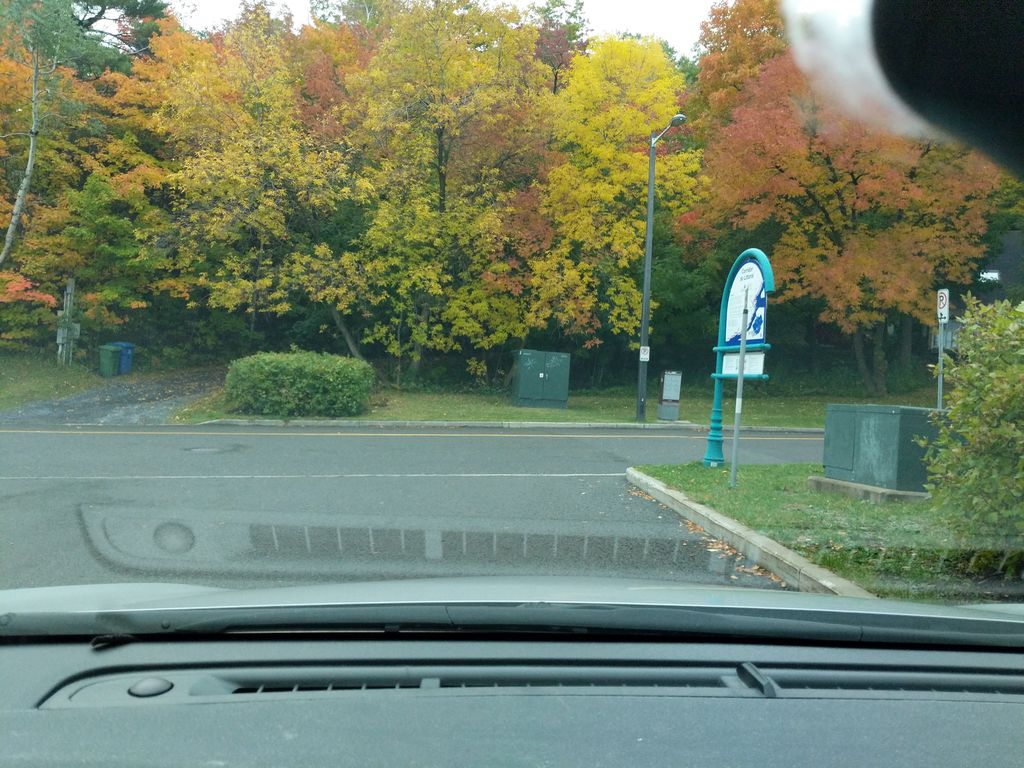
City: quebec_city